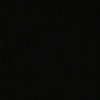
Label: space